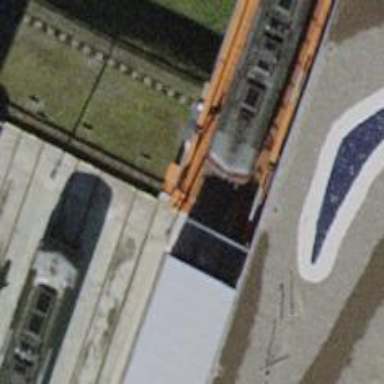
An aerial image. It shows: Railway bridge over single track yard.